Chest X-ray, PA view. Patient: 53 years old, sex M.
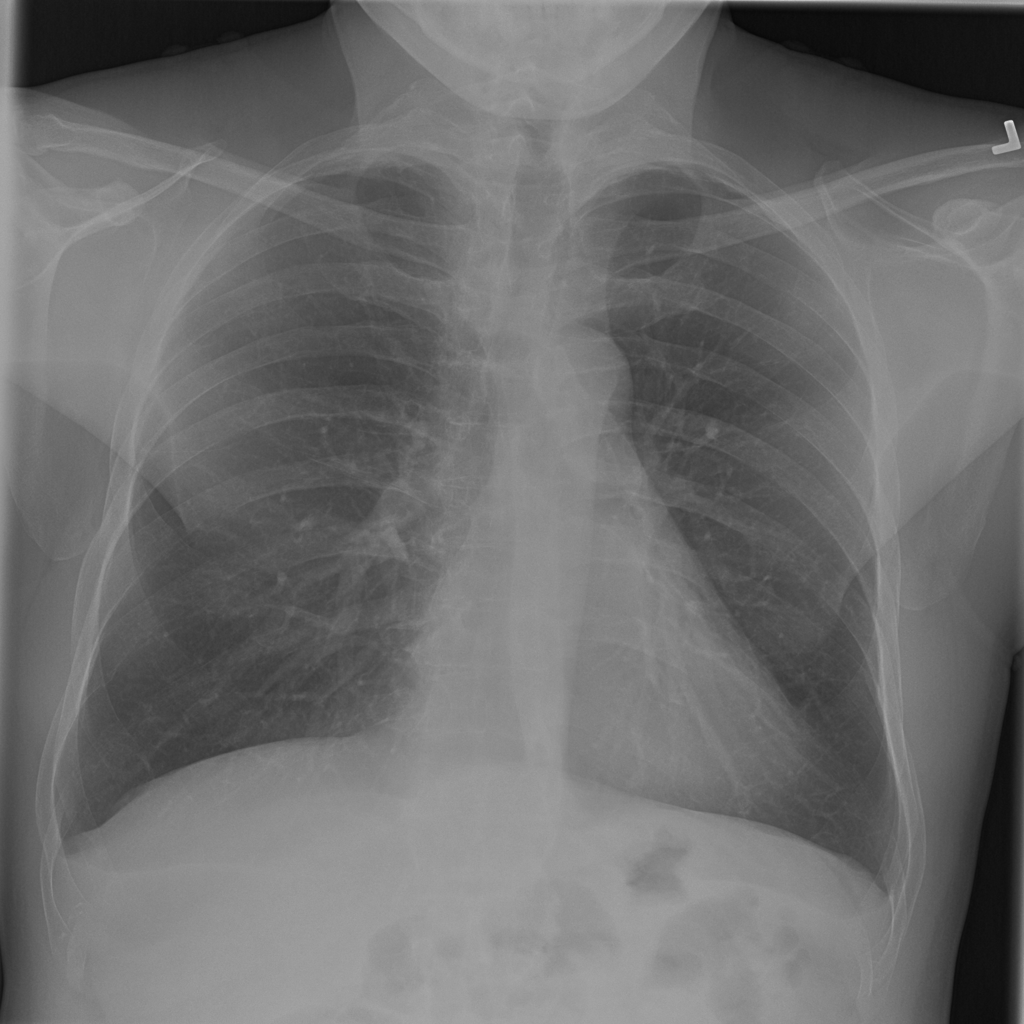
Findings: No Finding